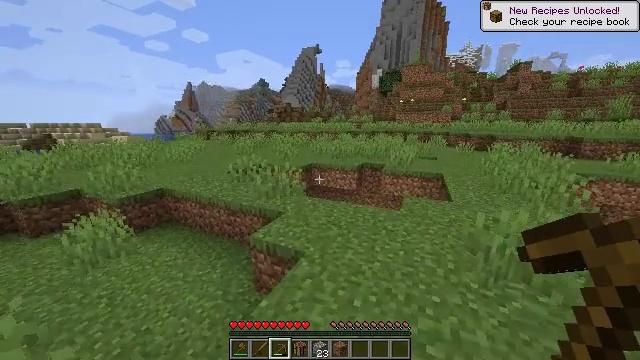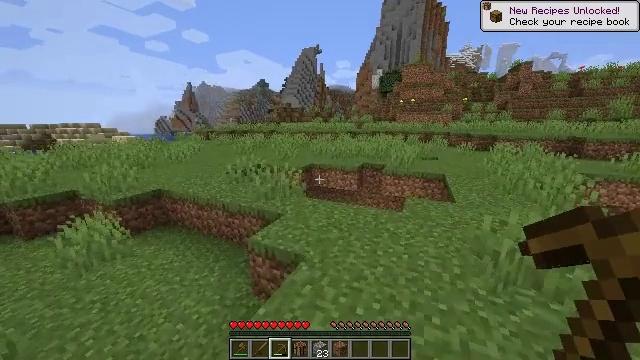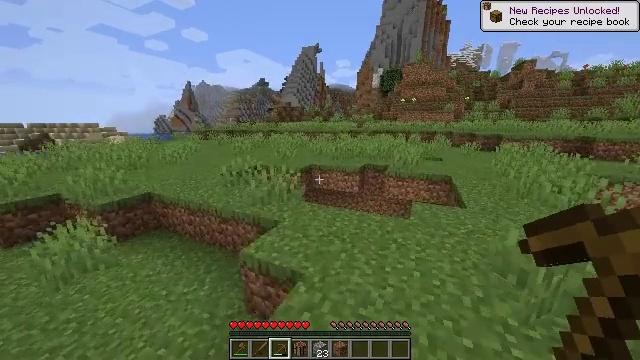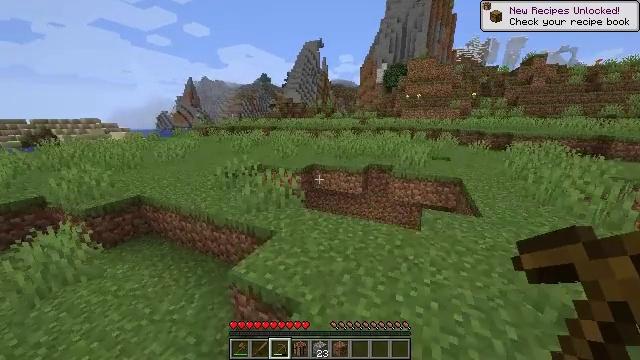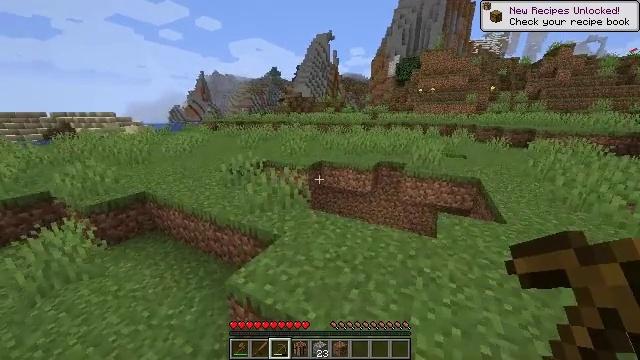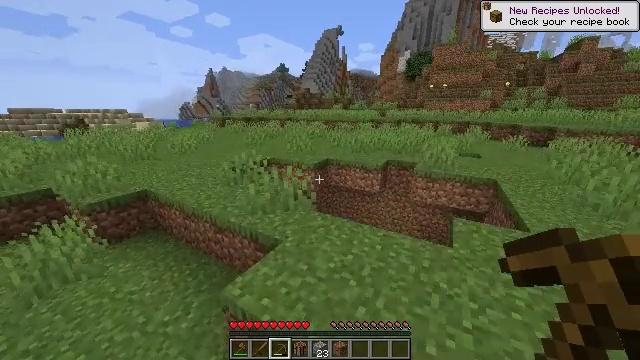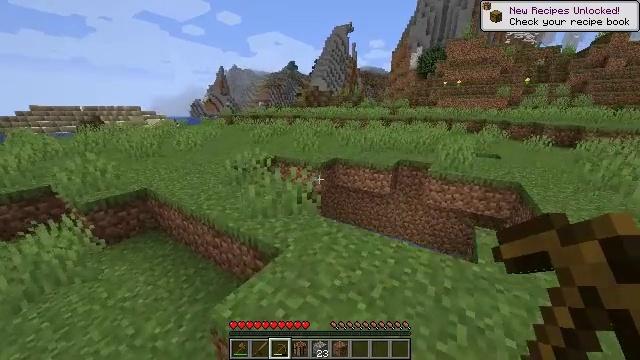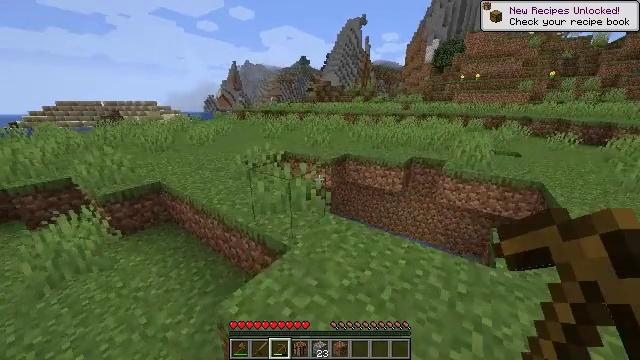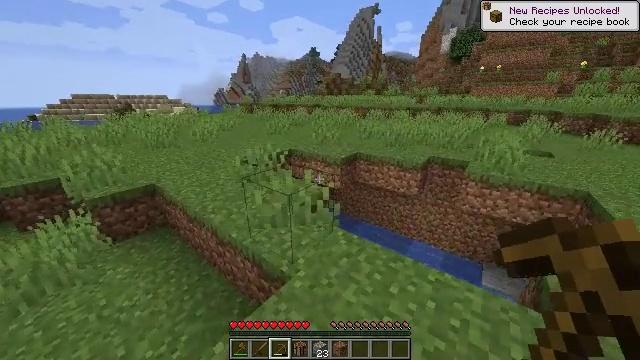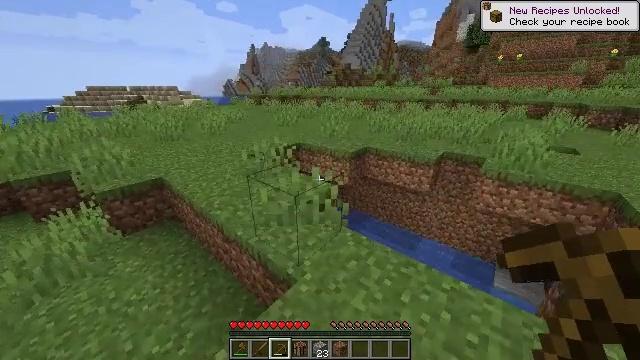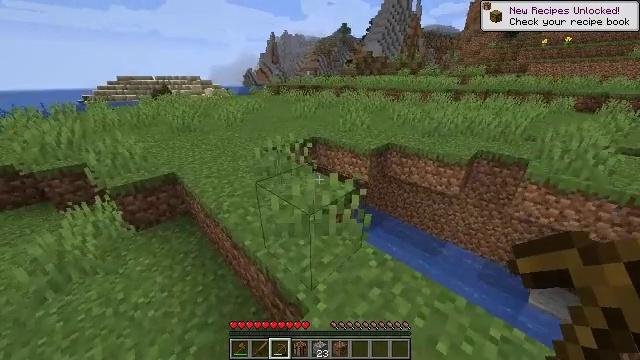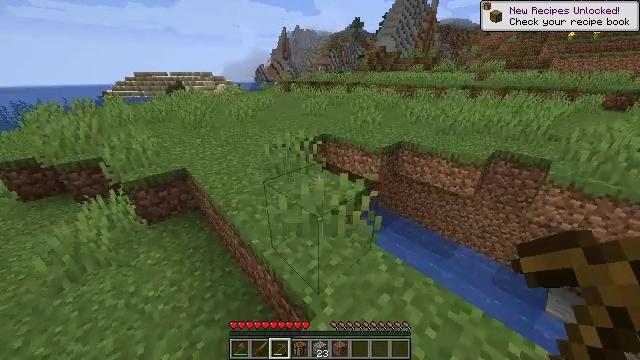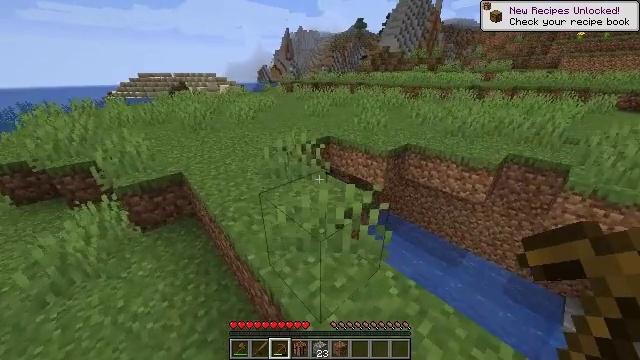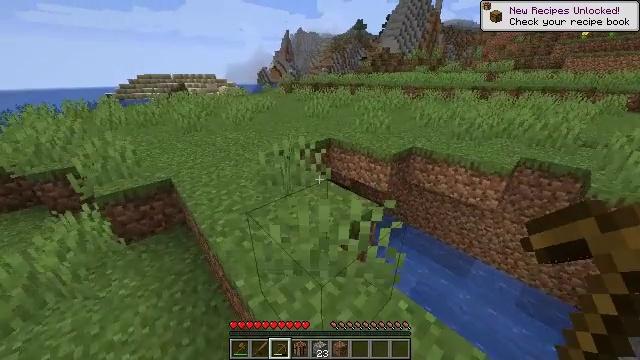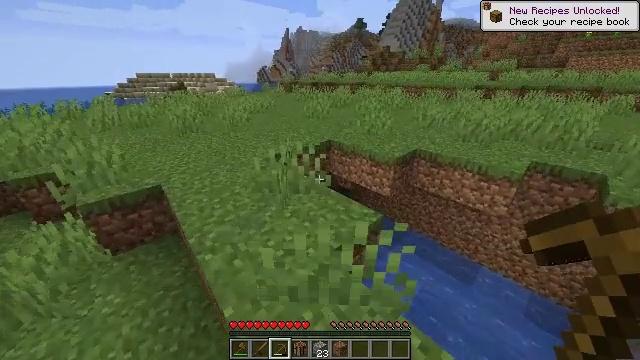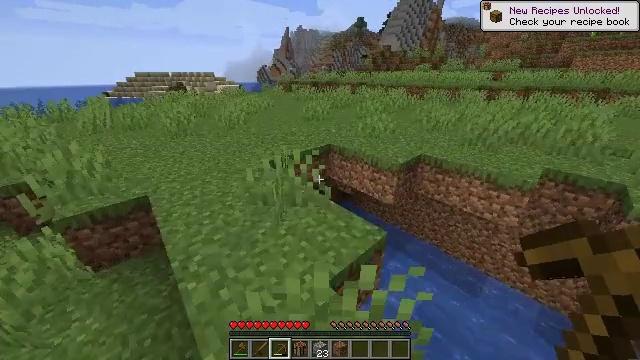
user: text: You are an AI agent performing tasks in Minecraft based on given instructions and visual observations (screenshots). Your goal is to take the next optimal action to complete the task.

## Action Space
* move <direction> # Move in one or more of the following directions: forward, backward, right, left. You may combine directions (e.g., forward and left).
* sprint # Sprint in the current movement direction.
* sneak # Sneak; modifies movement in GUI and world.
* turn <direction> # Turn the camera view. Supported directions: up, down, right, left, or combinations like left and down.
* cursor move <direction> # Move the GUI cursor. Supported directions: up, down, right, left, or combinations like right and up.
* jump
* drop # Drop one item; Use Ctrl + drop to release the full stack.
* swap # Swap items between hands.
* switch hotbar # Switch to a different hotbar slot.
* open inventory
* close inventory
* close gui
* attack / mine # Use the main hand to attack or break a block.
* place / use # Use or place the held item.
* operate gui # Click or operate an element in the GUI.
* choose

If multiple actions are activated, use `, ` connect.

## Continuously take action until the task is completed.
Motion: motion action
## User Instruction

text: Harvest tall grass for seeds.
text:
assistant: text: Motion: move forward, sprint
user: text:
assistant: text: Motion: move forward, sprint
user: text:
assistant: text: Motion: move forward, sprint
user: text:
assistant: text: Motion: move forward, sprint, turn left and down
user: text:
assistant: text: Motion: move forward, sprint, turn left
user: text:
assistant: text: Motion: move forward, sprint, turn left
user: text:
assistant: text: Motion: move forward, sprint, turn left and down
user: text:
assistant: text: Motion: move forward, sprint, turn left and down
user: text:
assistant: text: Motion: move forward, sprint, turn left and down
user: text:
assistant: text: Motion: move forward, sprint, turn left and down
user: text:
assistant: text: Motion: move forward, turn left
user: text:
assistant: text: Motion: move forward
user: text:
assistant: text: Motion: move forward
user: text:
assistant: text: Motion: move forward
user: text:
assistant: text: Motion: move forward
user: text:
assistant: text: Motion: move forward
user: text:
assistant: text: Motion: move forward
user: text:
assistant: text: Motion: move forward
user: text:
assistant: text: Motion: move forward
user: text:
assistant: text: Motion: move forward and move left
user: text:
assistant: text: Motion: move forward and move left
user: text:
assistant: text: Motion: move forward and move left
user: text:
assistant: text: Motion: move forward and move left
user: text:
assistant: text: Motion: move forward and move left
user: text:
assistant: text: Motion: move forward and move left
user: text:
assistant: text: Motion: move forward and move left
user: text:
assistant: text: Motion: move forward and move left
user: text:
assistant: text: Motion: move forward and move left
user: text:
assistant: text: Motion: move forward and move left
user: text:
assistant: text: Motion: move forward